Field crop: tomato
Growth stage: 1
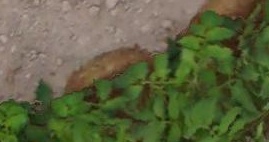
Species: tomato